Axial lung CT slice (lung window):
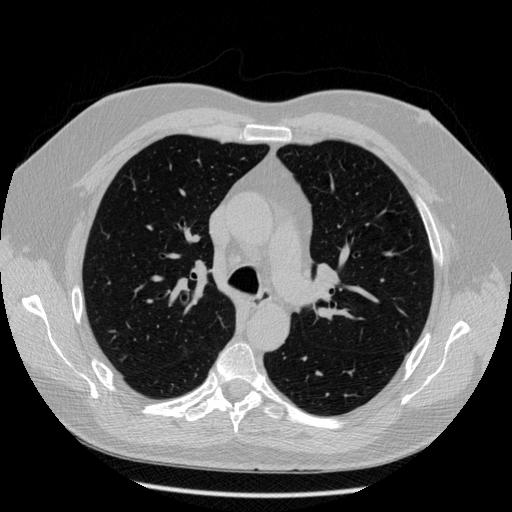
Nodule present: no